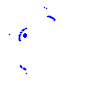
Particle: proton